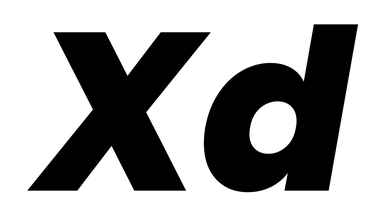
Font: Poppins-ExtraBoldItalic